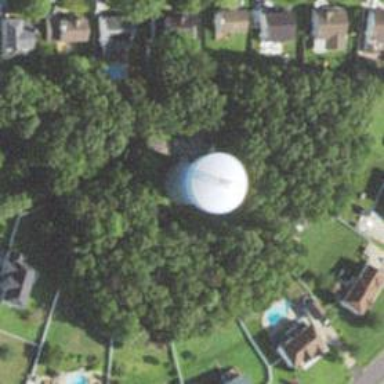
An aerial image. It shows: Water tower that is man-made.